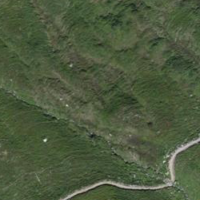
EUNIS habitat code: 31
Species observed at this site:
Empetrum nigrum